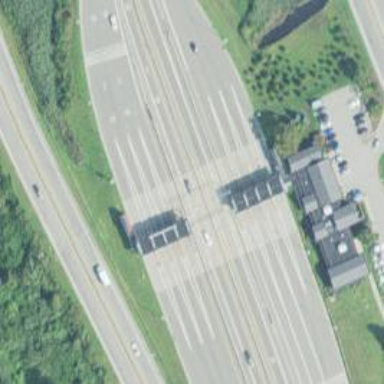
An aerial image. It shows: Toll gantry on the road.